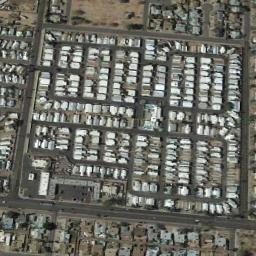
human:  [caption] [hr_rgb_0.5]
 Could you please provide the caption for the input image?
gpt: Here are four rows of white mobile homes .

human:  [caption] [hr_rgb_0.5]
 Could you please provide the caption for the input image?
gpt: The dense mobile home park has lots of neatly arranged white mobile homes and some roads go through the mobile home park .

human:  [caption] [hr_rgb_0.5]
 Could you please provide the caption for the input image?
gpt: Many buildings of different shapes and sizes are in mobile home parks .

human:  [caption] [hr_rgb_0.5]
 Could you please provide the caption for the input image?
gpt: The mobile home park is on the open place next to the road .

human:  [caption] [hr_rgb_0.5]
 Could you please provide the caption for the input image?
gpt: There are many white buildings in the mobile home park .